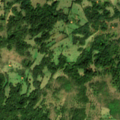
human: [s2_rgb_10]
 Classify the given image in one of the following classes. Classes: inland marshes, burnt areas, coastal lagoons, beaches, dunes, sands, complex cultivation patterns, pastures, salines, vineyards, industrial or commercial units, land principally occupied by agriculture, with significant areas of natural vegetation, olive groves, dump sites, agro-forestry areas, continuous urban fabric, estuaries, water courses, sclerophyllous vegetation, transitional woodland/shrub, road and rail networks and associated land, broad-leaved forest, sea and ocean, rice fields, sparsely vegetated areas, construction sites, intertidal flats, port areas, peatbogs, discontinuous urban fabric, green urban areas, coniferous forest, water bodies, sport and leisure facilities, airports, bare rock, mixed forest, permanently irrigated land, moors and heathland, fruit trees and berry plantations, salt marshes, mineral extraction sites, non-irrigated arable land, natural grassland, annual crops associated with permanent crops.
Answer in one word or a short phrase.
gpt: land principally occupied by agriculture, with significant areas of natural vegetation, broad-leaved forest